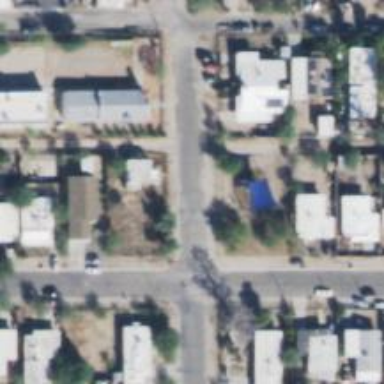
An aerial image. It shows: Alley classified as service road.